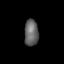
Tissue: lung
Cell type: T cells
Senescence score: 0.2389
Nuclear area (px): 367
Mean DAPI intensity: 99.262